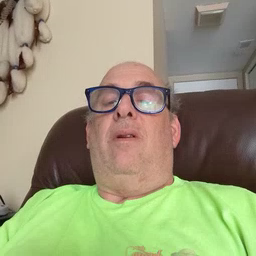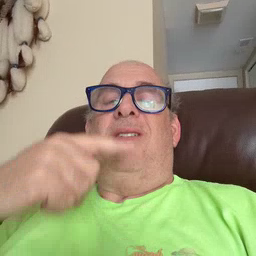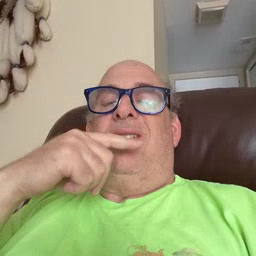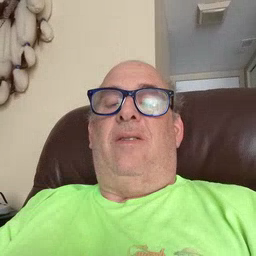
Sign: toothbrush